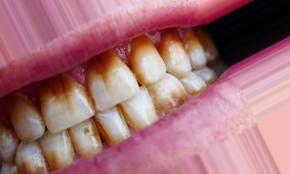
Condition: Tooth Discoloration